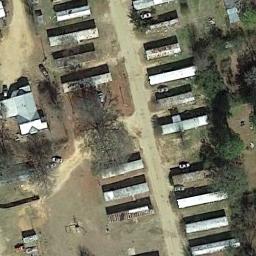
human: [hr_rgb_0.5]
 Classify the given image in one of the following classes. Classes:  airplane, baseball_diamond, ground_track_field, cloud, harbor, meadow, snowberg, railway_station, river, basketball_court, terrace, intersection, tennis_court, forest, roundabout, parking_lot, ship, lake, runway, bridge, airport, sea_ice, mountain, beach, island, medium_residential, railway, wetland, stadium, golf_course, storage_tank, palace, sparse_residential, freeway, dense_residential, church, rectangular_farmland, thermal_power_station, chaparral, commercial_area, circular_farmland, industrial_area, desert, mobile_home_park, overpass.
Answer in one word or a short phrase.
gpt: mobile_home_park